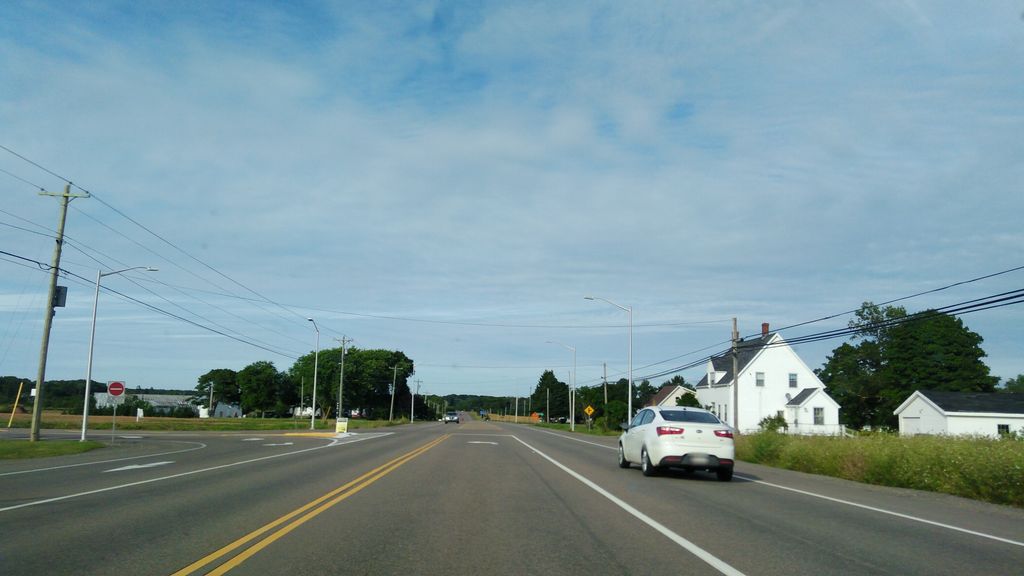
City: charlottetown